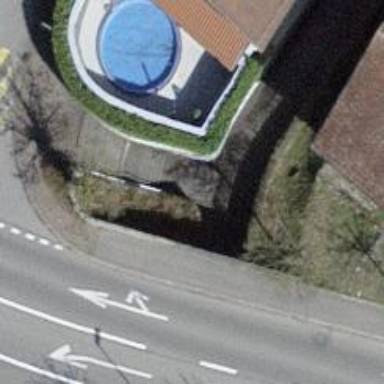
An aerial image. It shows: Footway passing through tunnel.